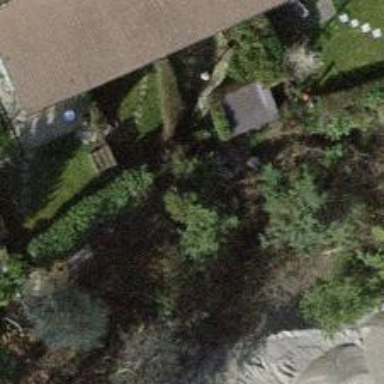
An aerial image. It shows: Hedge in natural setting.